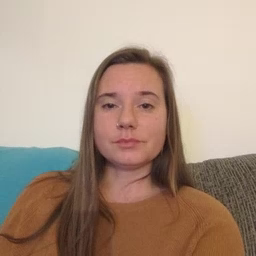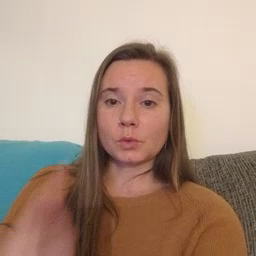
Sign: go